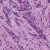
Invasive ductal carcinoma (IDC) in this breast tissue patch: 1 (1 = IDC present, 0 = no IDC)